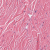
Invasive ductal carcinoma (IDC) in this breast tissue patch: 0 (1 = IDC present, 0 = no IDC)